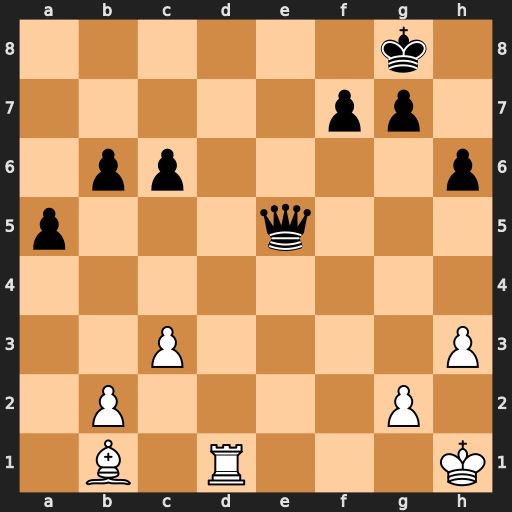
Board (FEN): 6k1/5pp1/1pp4p/p3q3/8/2P4P/1P4P1/1B1R3K
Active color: w
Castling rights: -
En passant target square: -
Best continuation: Rd8+ Qe8 Rxe8#